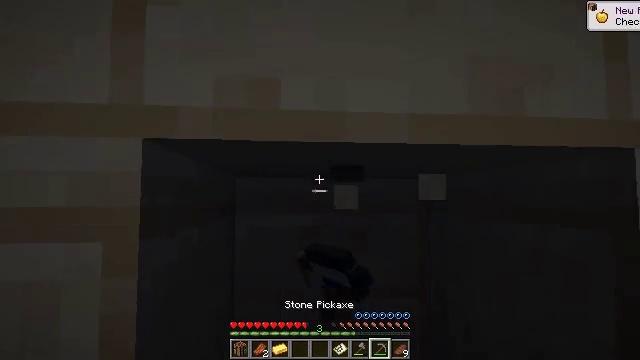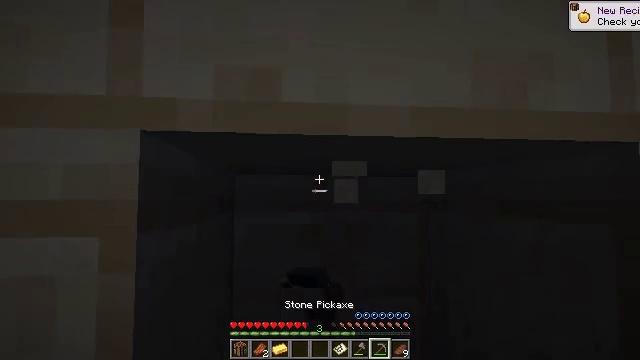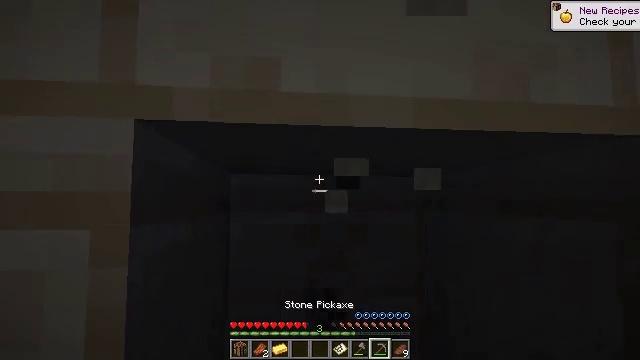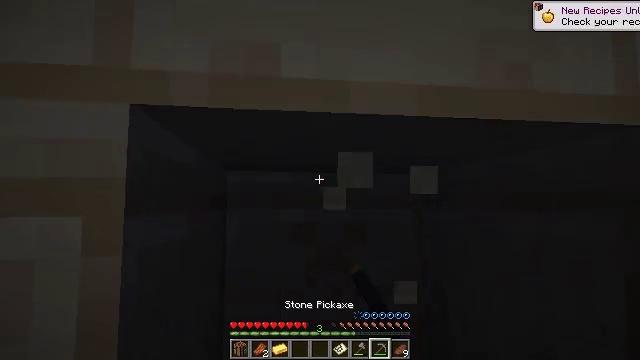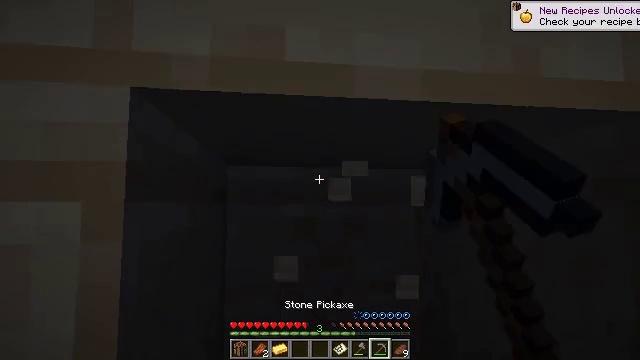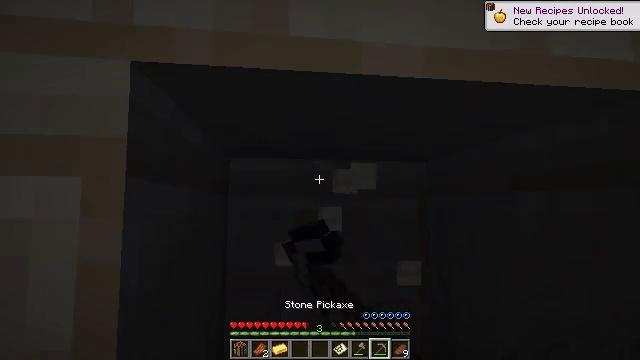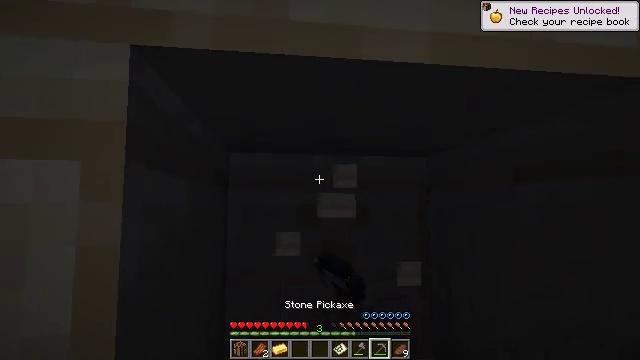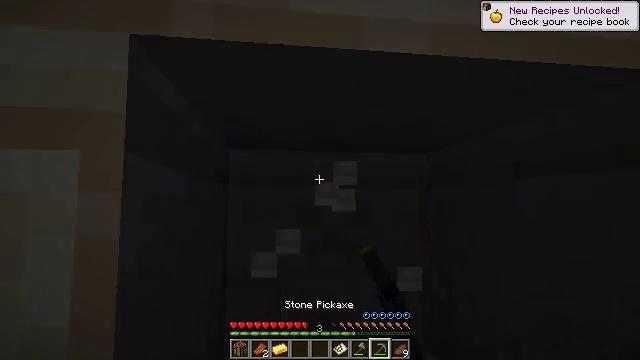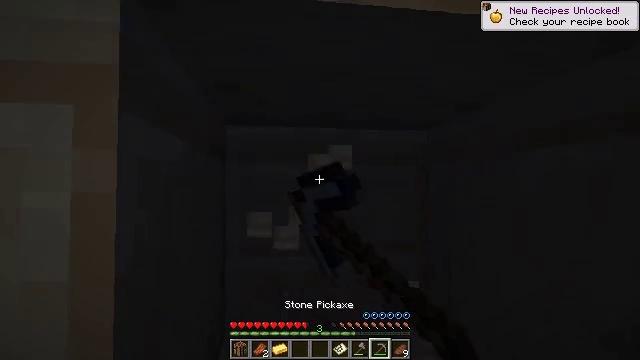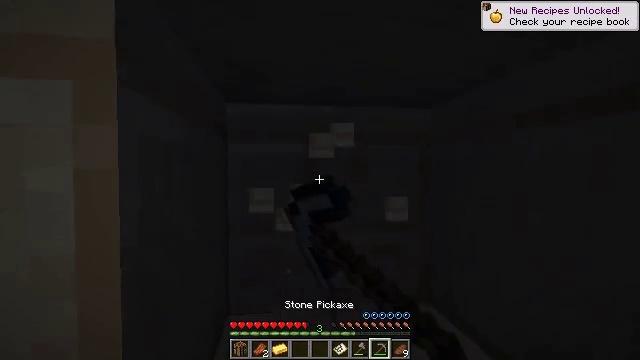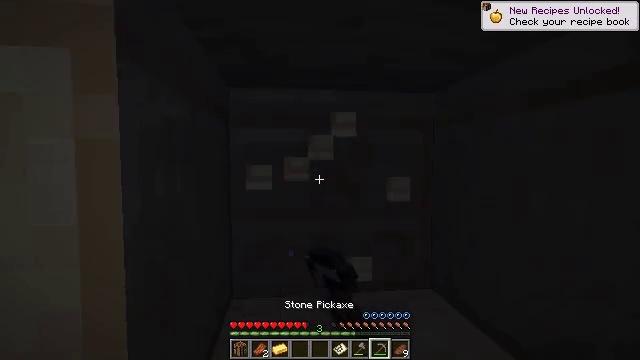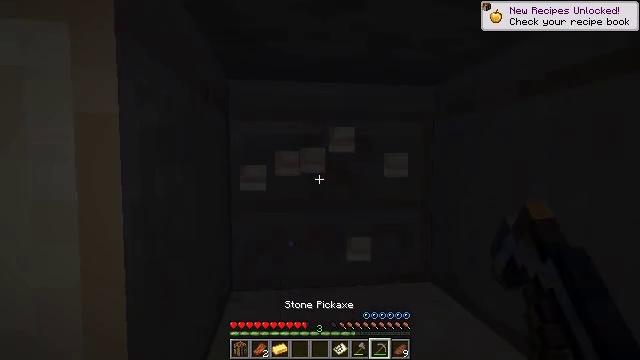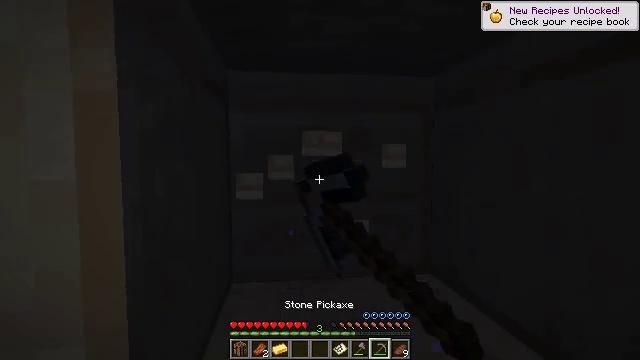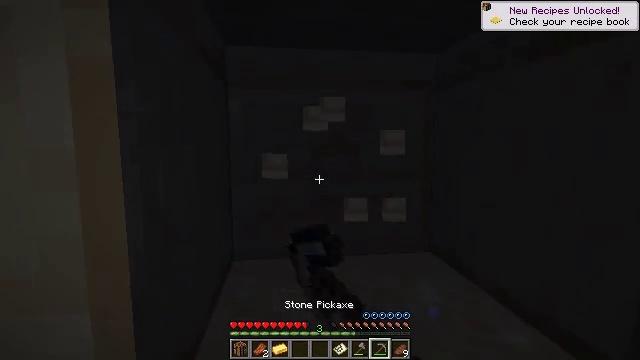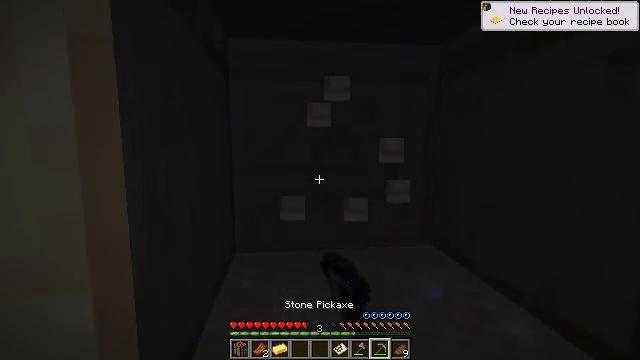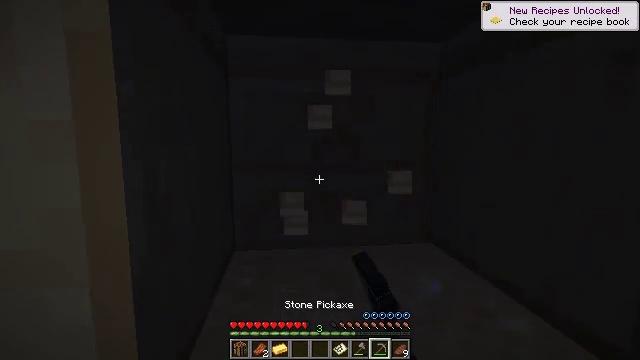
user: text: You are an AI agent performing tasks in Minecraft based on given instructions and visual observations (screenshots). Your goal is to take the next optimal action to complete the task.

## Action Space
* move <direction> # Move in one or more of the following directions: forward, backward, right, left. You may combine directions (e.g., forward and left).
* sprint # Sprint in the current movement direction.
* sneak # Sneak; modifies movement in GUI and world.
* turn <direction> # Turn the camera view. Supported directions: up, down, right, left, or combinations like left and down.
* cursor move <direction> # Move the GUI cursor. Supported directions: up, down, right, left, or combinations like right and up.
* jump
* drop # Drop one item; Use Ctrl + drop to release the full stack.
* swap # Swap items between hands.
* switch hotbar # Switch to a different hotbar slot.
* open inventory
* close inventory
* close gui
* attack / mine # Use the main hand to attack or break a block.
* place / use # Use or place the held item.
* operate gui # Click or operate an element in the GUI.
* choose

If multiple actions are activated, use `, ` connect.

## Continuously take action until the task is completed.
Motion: motion action
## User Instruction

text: Collect polished granite for building.
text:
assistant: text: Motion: attack / mine
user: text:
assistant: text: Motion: attack / mine
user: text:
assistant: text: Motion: attack / mine
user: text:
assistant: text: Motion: attack / mine
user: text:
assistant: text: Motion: attack / mine
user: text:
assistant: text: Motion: attack / mine
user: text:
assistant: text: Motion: attack / mine
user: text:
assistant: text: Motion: turn down, attack / mine
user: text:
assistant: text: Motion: turn down, attack / mine
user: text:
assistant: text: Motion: turn down, attack / mine
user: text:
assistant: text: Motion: attack / mine
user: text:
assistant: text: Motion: attack / mine
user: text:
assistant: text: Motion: turn down, attack / mine
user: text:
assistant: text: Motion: attack / mine
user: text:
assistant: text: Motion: move right, attack / mine
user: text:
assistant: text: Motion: move right, turn left and up, attack / mine
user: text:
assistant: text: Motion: move right, turn left and up, attack / mine
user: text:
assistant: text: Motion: attack / mine
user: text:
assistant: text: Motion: attack / mine
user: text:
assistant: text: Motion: turn up, attack / mine
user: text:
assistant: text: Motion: attack / mine
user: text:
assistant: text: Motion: attack / mine
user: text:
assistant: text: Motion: attack / mine
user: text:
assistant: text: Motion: attack / mine
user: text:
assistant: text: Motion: attack / mine, jump
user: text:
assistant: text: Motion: attack / mine, jump
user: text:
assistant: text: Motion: attack / mine, jump
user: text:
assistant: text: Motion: attack / mine
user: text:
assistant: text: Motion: attack / mine
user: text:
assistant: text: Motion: attack / mine